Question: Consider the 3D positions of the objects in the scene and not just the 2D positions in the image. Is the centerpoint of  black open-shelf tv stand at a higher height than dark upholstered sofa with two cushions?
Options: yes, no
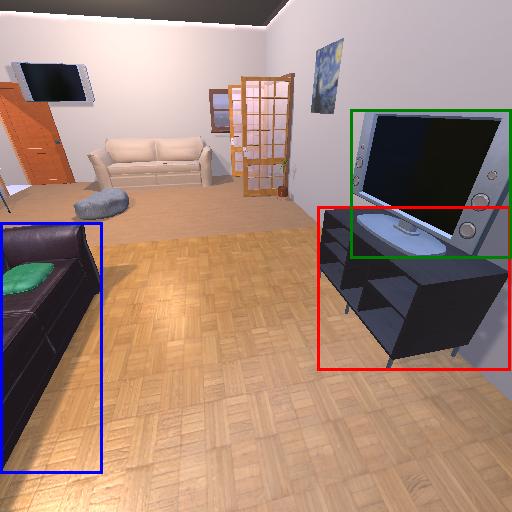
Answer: yes